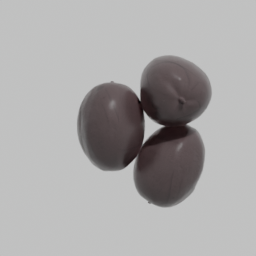
Label: nature